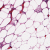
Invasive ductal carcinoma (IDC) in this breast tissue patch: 0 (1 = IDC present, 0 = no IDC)